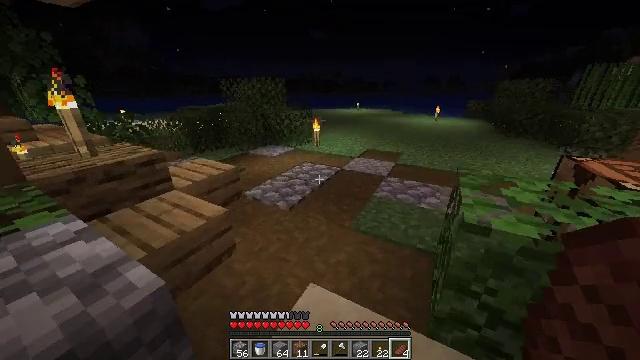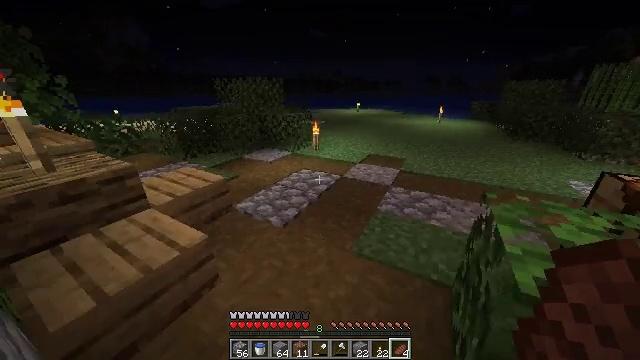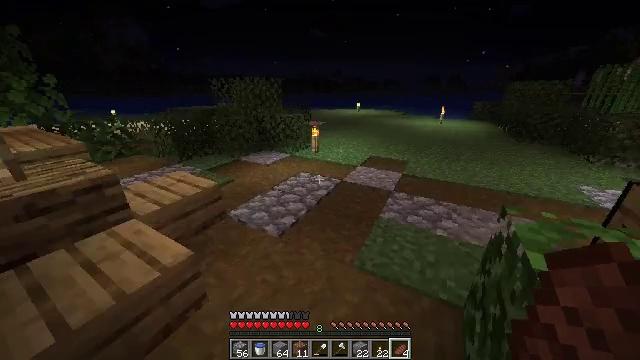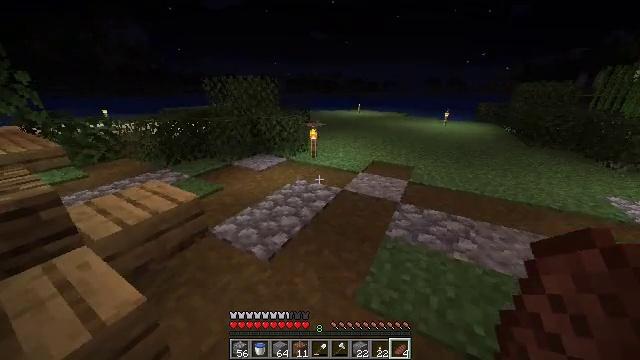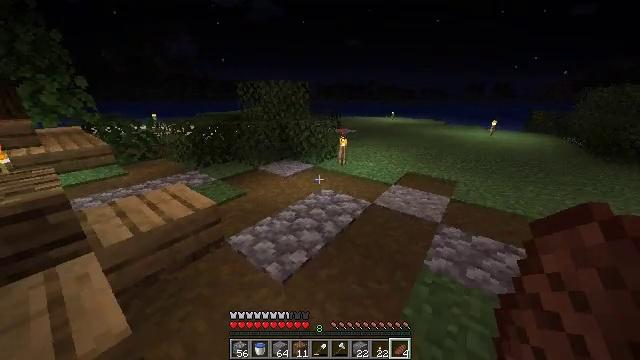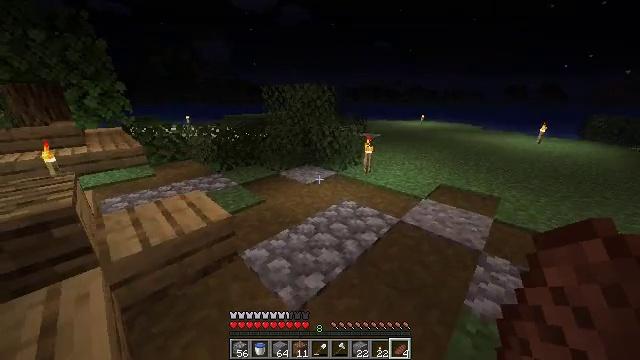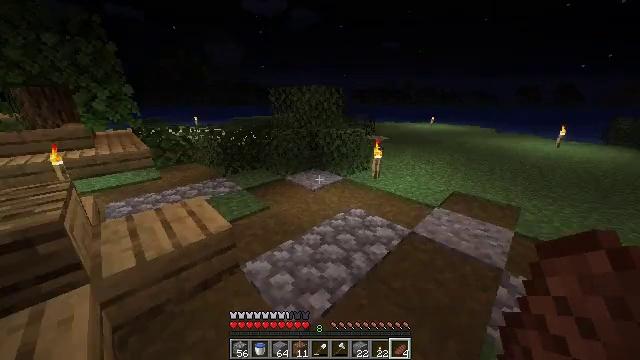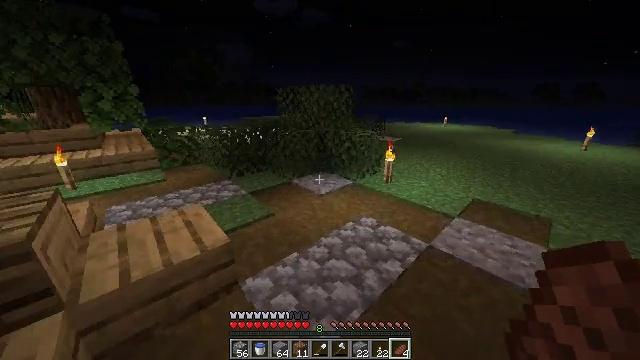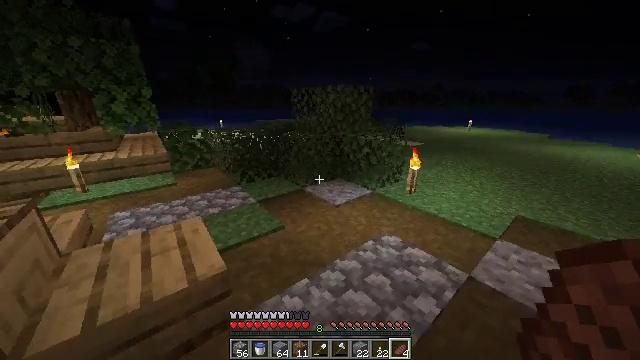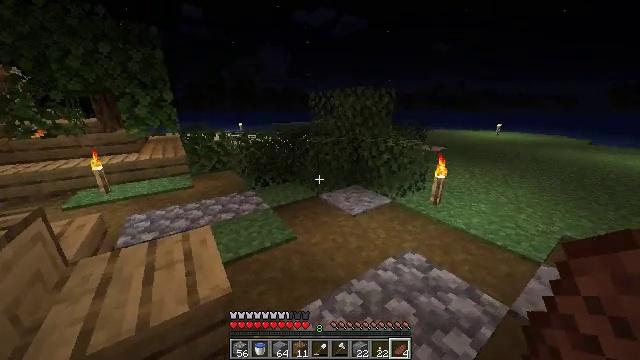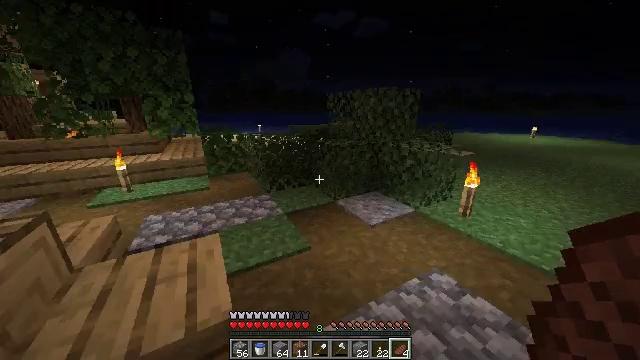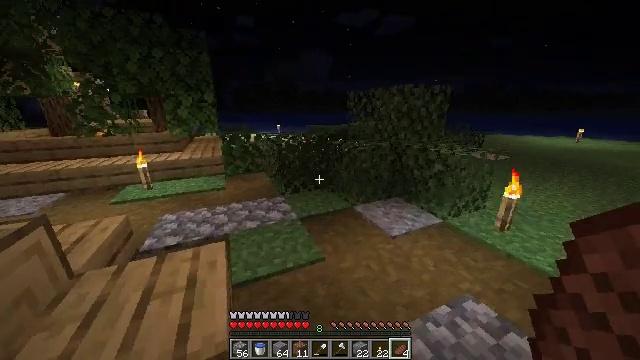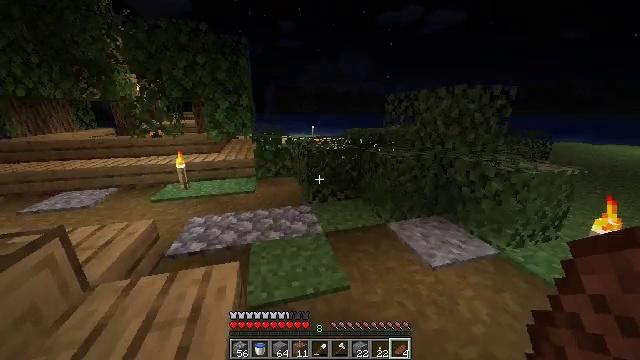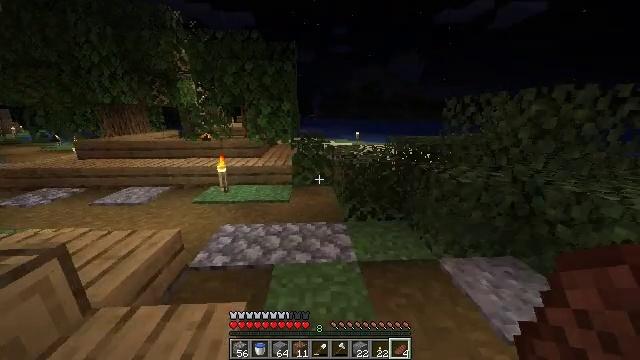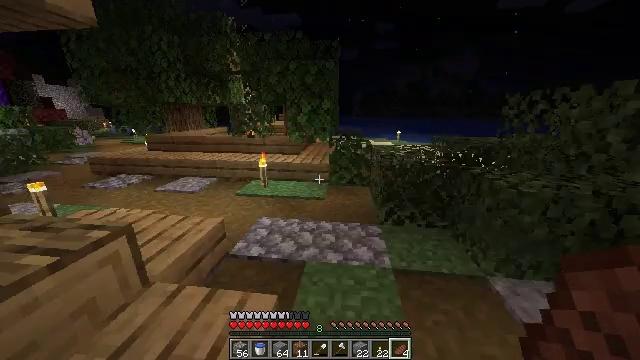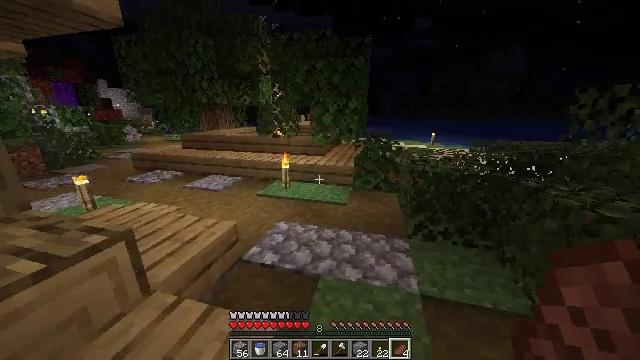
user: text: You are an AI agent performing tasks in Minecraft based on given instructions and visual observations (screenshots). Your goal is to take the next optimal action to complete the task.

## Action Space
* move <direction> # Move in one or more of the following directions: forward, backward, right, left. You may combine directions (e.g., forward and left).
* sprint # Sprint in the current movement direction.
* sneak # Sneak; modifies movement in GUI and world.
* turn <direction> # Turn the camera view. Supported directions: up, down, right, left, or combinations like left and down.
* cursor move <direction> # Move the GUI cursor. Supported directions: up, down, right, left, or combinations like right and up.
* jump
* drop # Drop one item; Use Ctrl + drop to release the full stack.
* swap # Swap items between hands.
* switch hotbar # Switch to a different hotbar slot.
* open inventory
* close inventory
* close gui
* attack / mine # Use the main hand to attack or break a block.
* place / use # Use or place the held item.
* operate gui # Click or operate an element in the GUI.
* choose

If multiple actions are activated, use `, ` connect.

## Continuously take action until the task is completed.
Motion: motion action
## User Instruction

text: Combine four stone blocks to make stone bricks.
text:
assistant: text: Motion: move forward
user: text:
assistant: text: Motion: move forward
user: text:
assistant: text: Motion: move forward
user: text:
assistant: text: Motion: move forward, turn left and up
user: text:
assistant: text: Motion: move forward, turn left
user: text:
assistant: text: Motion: move forward, turn left
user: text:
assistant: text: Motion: move forward, turn left
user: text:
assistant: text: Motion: move forward, turn left
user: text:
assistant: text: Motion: move forward, turn left
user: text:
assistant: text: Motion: move forward, turn left
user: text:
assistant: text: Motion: move forward, turn left
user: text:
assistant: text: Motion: move forward, turn left
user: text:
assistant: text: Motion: move forward, turn left and up
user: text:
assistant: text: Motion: move forward, turn left
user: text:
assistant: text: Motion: move forward, turn left
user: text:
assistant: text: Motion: move forward, turn left
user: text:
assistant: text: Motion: move forward
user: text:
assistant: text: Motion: move forward, turn left
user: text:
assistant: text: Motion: move forward, turn left
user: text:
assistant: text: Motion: move forward, turn left
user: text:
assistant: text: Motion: move forward, turn left
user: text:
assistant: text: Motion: move forward, turn left
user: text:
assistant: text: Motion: move forward, turn left
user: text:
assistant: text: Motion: move forward, turn left
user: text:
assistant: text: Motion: move forward, turn left
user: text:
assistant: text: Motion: move forward, turn left
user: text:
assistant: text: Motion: move forward, turn left
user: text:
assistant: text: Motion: move forward, turn left
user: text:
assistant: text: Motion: move forward
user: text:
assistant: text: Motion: move forward, turn left